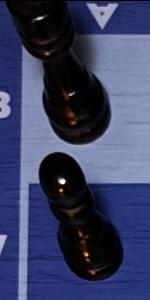
Label: Pawn_Black